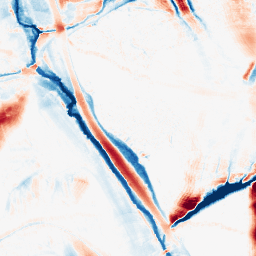
Category: morphological
Decomposition family: morphological_ellipse
Decomposition parameters: operation: average
width: 20
height: 50
Upsampling method: sinc_blackman
Upsampling parameters: scale: 2
kernel_size: 16
Upsampling scale: 2